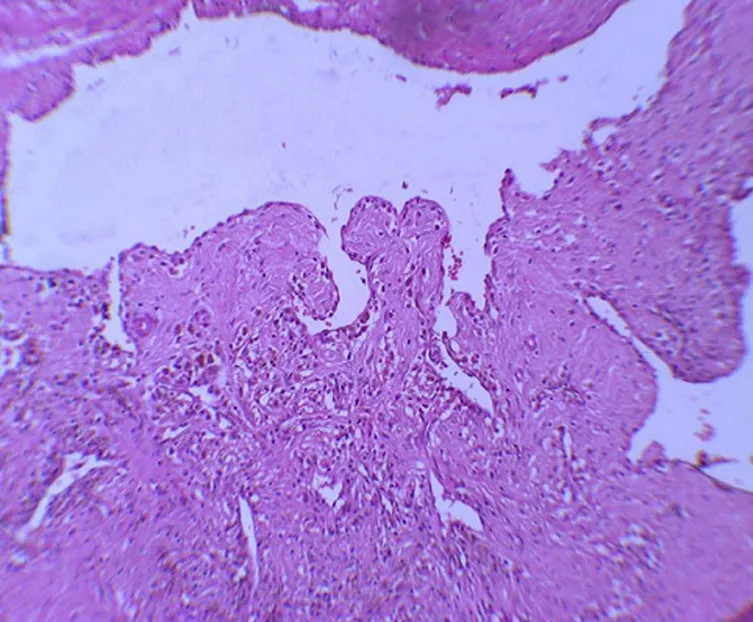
the lumen of some cavities is the site of intravascular papillary endothelial hyperplasia lesions (HEx20).
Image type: pathology (h&e)